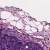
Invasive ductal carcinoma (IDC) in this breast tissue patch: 0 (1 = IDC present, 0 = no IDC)